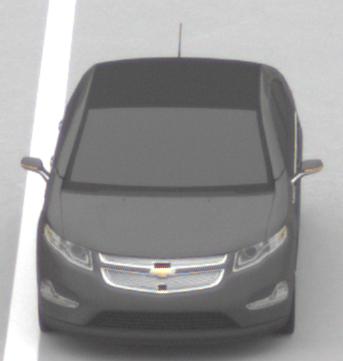
Make: Chevrolet
Model: Volt
Detailed model: Volt
Model produced from: 2011/11
Model produced until: 2014/08
Doors: 5
Color: gray
Road condition: dry road
Daytime: midday
Contrast: low contrast